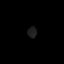
Tissue: prostate
Cell type: T cells
Senescence score: 0.7335
Nuclear area (px): 98
Mean DAPI intensity: 29.796